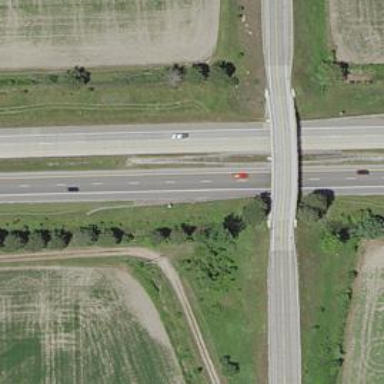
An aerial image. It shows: View of motorway.